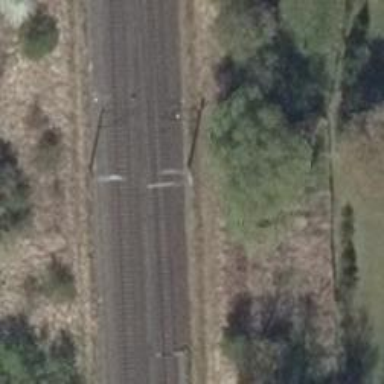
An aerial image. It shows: Single railway track with electrified contact line.